Field crop: maize
Growth stage: 2
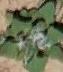
Species: chenopodium